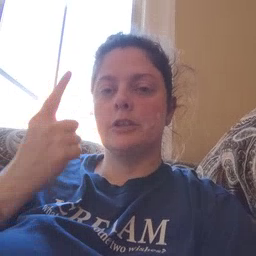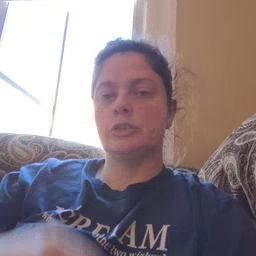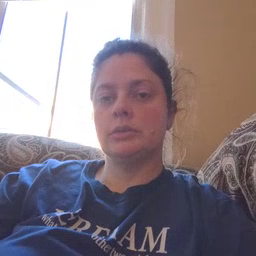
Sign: first